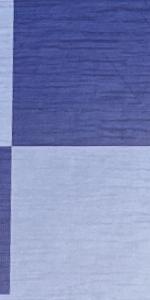
Label: Empty